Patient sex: M
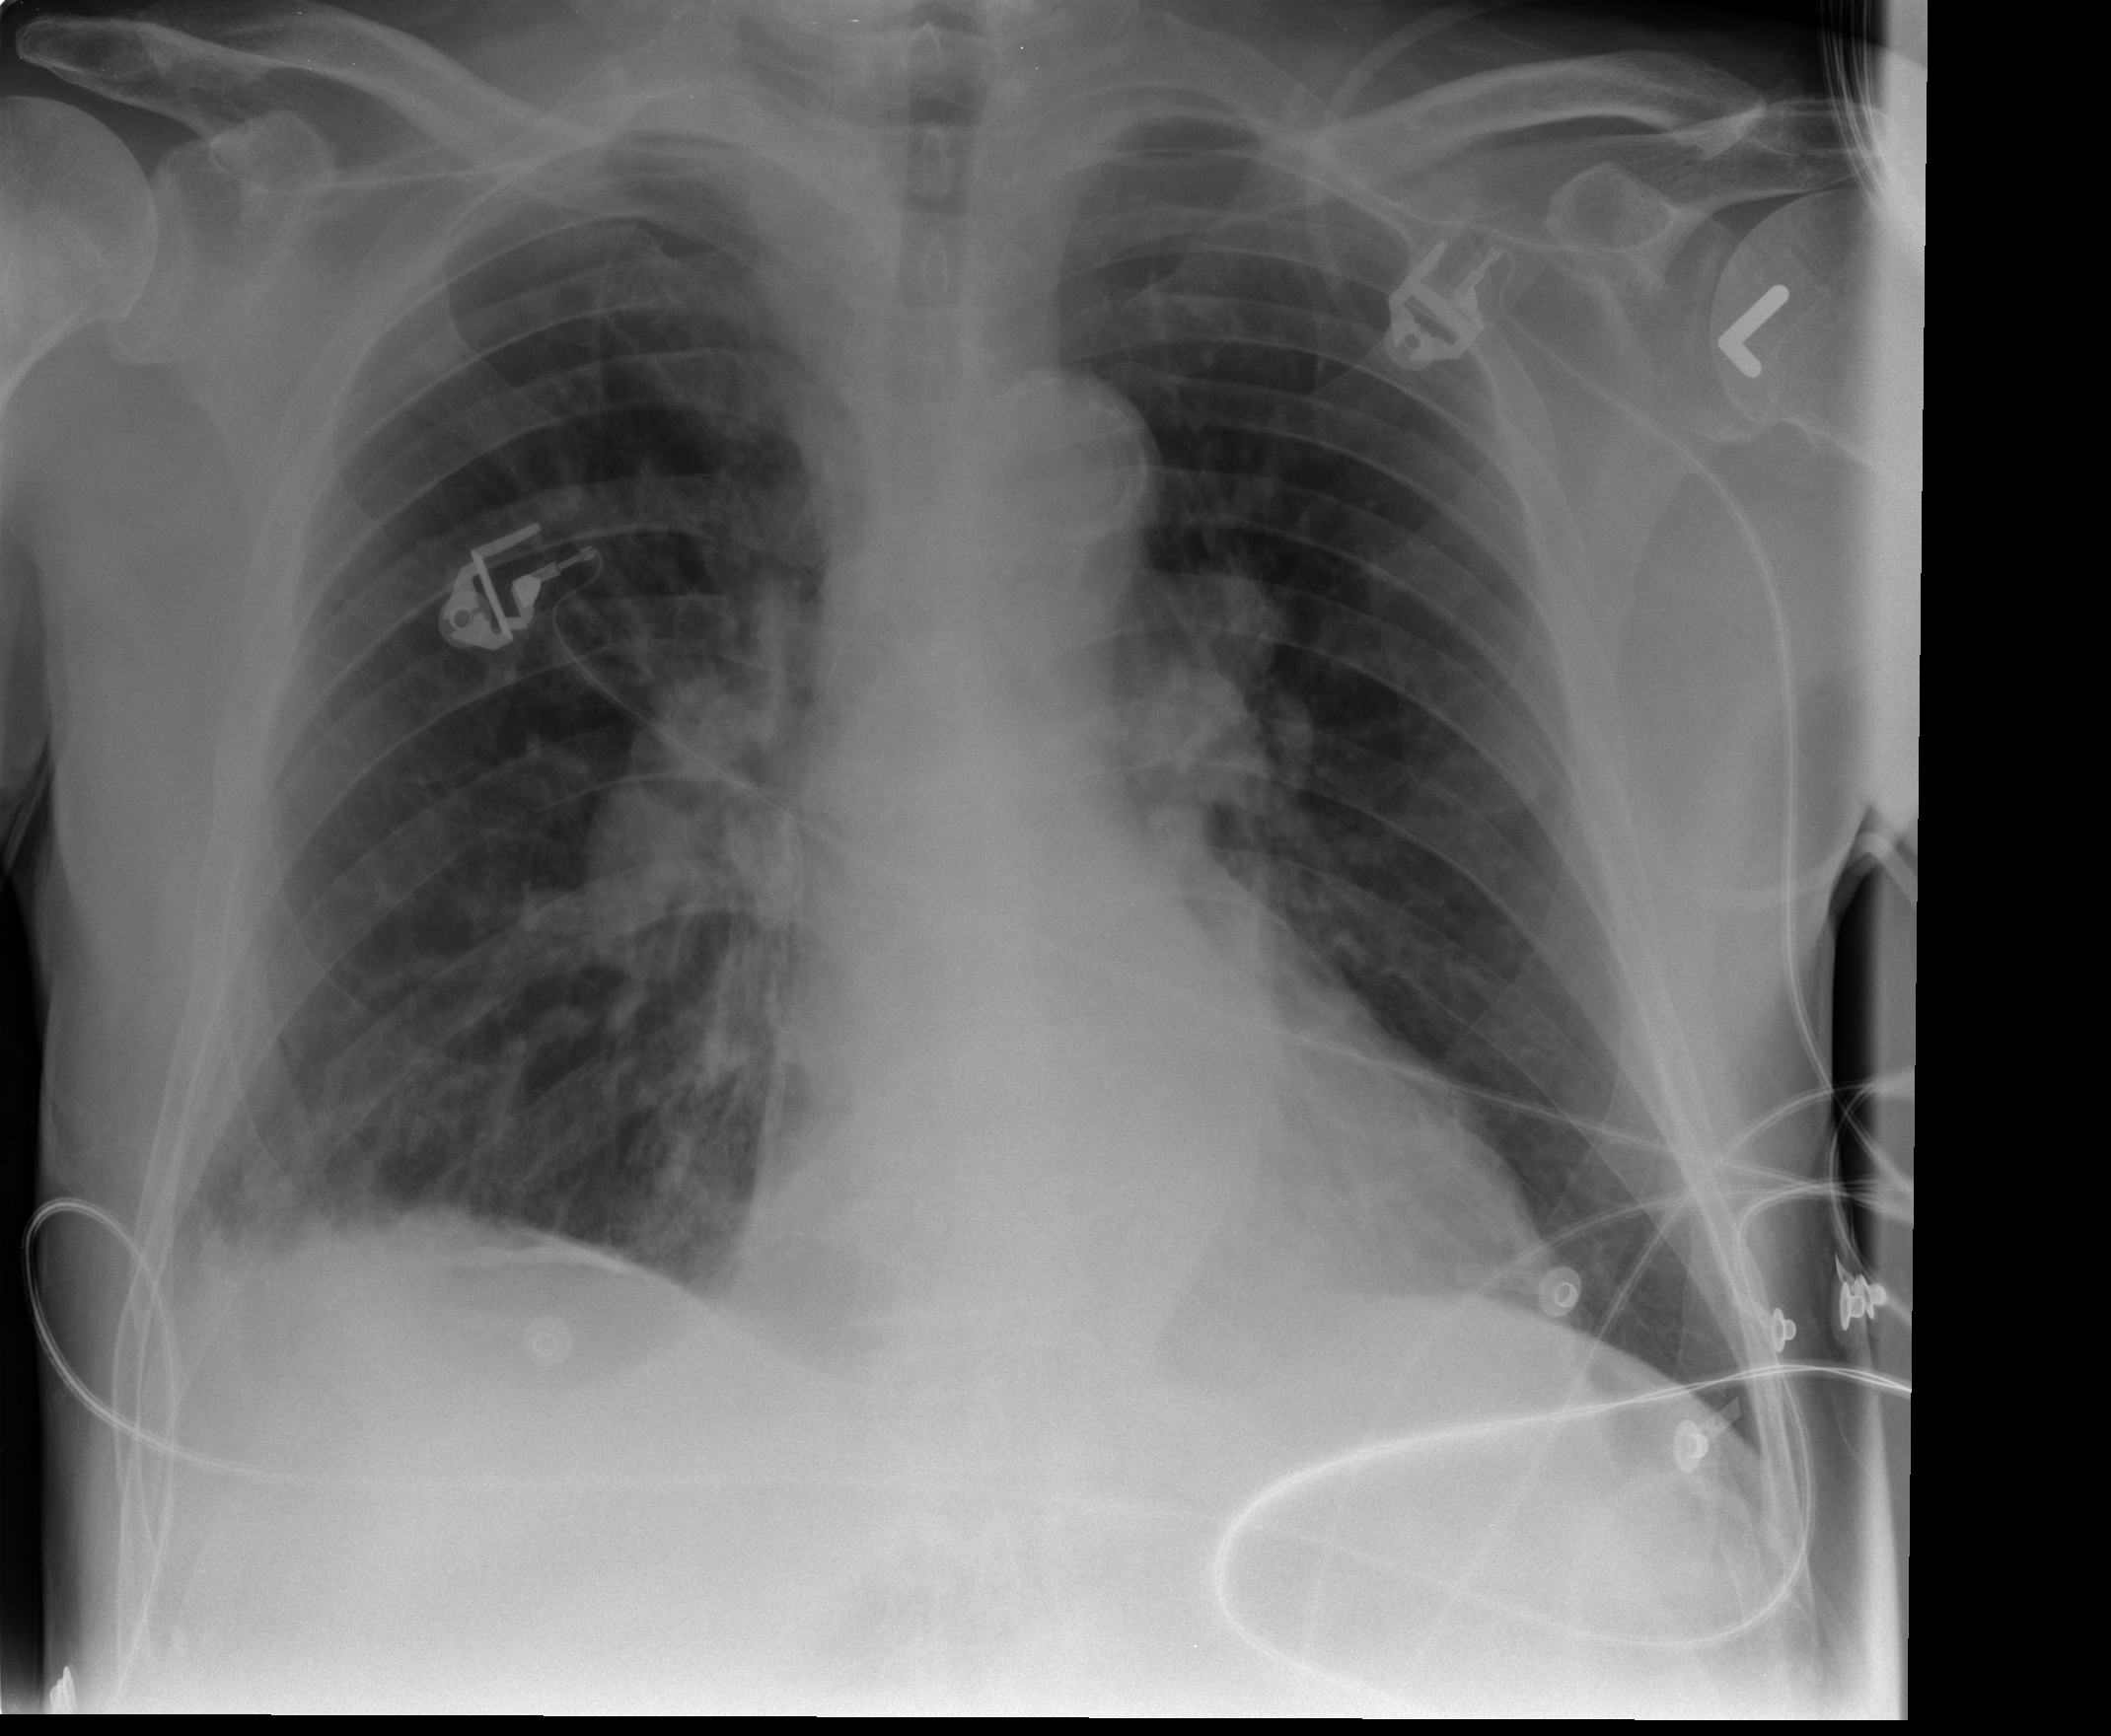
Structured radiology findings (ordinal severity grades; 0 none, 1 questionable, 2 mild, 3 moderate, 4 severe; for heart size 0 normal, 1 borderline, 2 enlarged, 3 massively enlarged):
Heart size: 0
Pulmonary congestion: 2
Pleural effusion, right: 1
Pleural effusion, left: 0
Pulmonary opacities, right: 1
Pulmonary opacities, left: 0
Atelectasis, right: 2
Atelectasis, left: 0